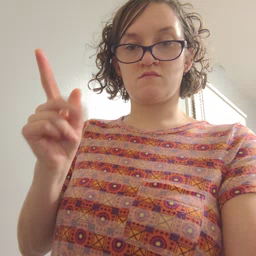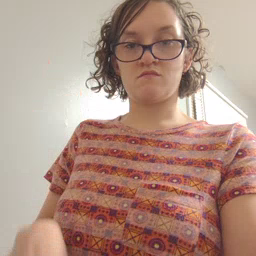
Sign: lips